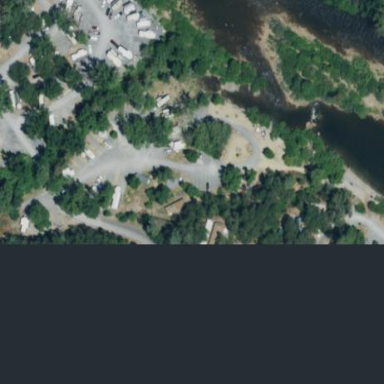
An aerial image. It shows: Caravan site for tourism.